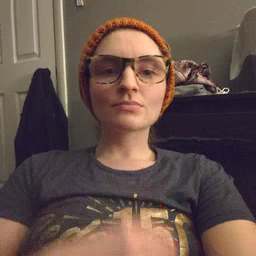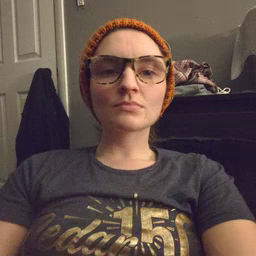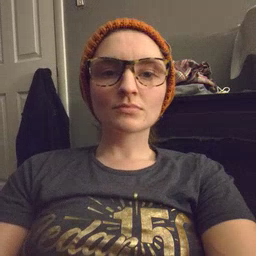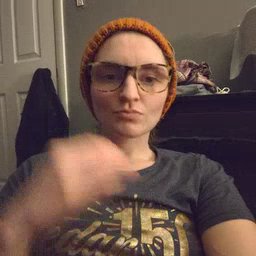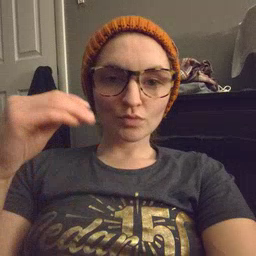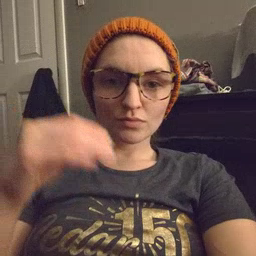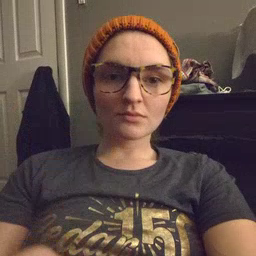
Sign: store